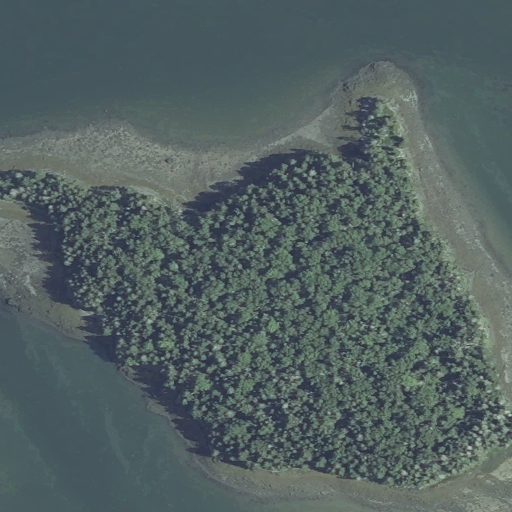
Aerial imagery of island in Maine named Huckins Island containing open water, evergreen forest, herbaceous wetlands, mixed forest, and woody wetlands